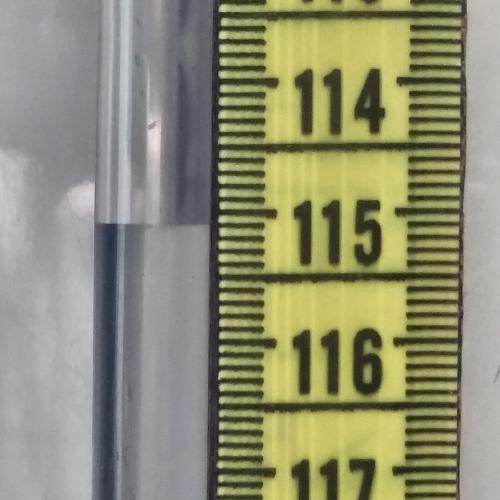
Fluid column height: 115.1 cm